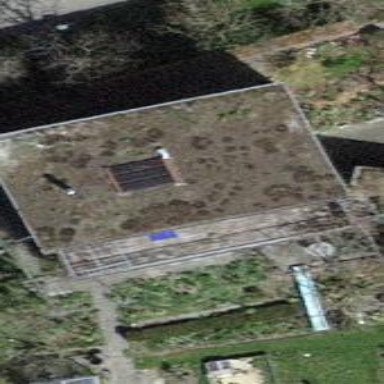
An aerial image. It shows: Flat-roofed building.